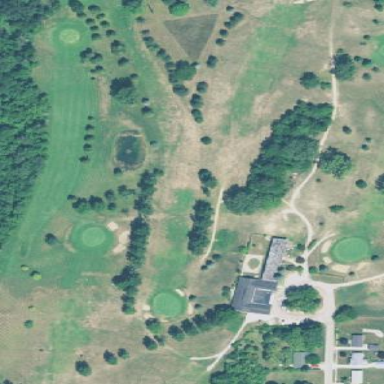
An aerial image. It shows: Golf course surrounded by greenery.